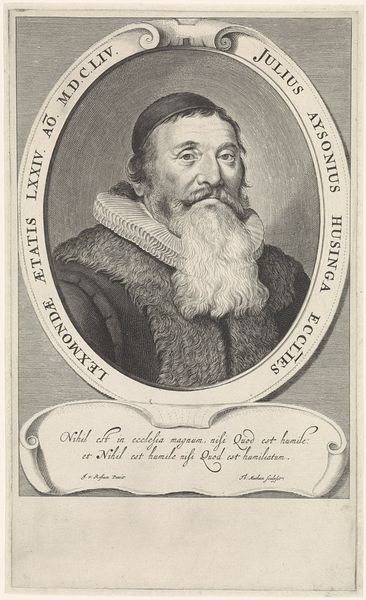
Titel: Portret van Julius Ayssonius Husinga
Künstler: Theodor Matham
Standort: Amsterdam
Institution: Rijksmuseum
Schlagwörter: mann, weiß, grau, schwarz, haube, bart, kappe, kragen, pelz, bild, portrait, porträt, oval, schrift, druck, stich, text, medaillion, rauschebart, julius, brat, 74, aysonius, mdcliv